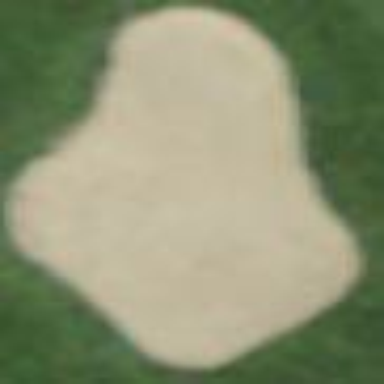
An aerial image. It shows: Bunker filled with sand on golf course.